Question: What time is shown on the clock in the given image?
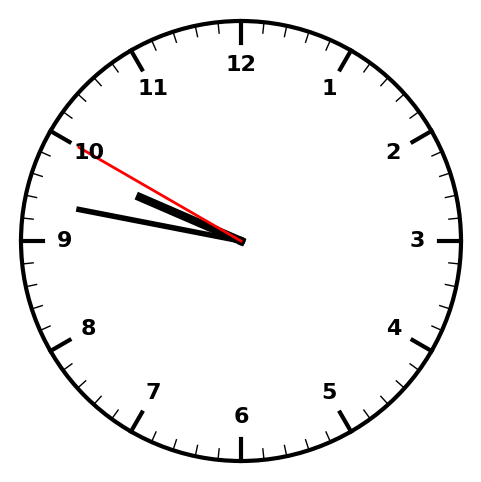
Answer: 09:46:50